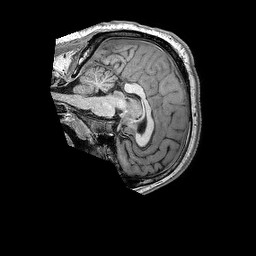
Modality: T1w
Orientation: sagittal
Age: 37
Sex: male
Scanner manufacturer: philips
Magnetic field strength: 3 T
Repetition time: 0.006699 s
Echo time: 0.003015 s